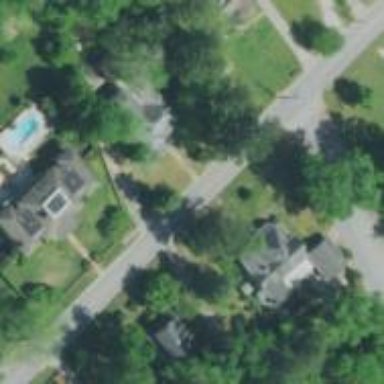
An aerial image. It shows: Park located in historic district.